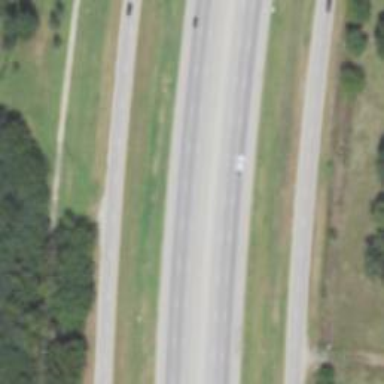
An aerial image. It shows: Asphalt motorway.